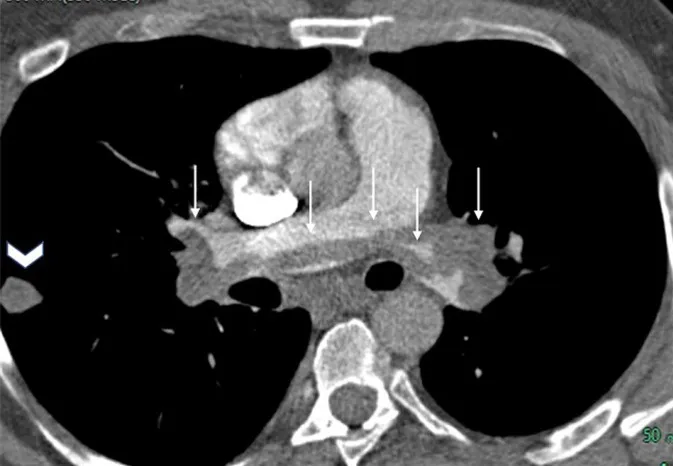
CT pulmonary angiogram mediastinal window axial coronal oblique view demonstrating saddle embolus involving distal main pulmonary artery and extending into both left and right pulmonary arteries ( white arrows) and a well-defined right lung lateral subpleural opacity (white arrow head).
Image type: radiology (ct)